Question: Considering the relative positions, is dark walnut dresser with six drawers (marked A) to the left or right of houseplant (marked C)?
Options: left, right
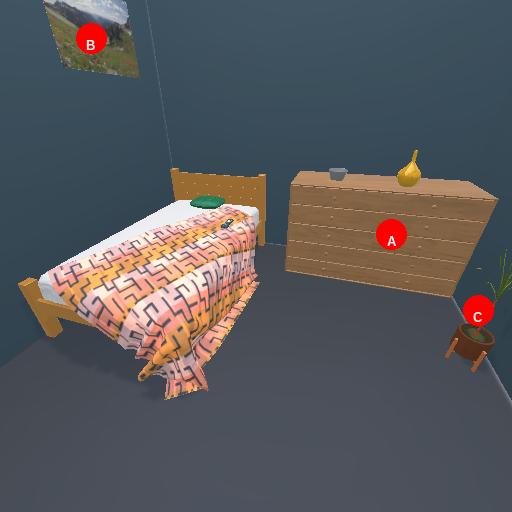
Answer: left